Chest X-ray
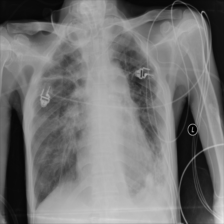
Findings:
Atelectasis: negative
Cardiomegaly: negative
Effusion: negative
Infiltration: negative
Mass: negative
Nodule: negative
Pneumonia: negative
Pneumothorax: negative
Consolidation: negative
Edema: negative
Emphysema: negative
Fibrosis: positive
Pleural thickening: negative
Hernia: negative